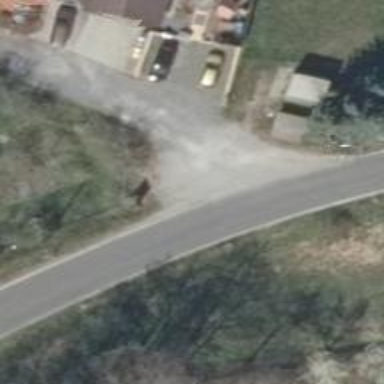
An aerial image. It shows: Driveway with sandy surface.